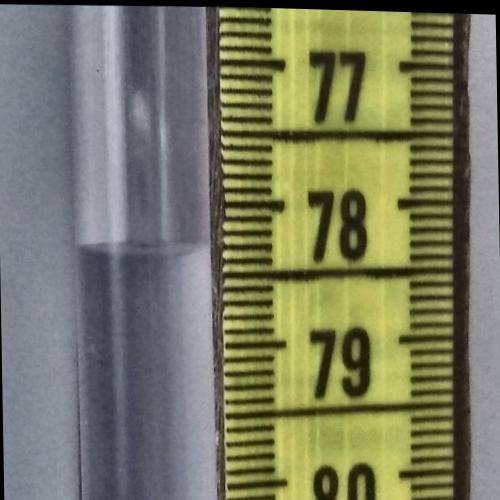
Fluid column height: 78.3 cm